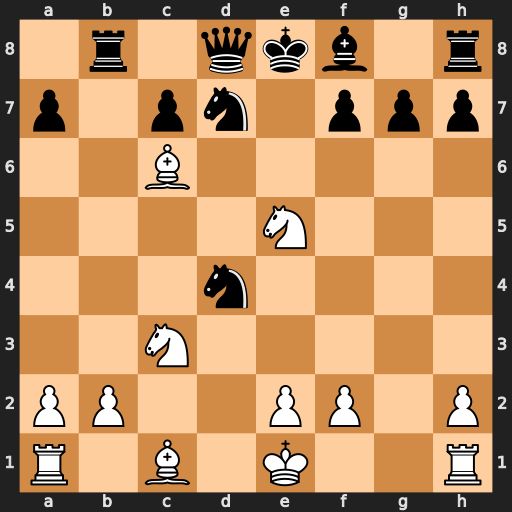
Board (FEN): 1r1qkb1r/p1pn1ppp/2B5/4N3/3n4/2N5/PP2PP1P/R1B1K2R
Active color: w
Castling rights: KQk
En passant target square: -
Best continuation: Bxd7+ Qxd7 Nxd7